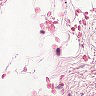
Metastatic tissue present: no